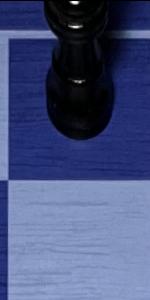
Label: Empty